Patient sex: M
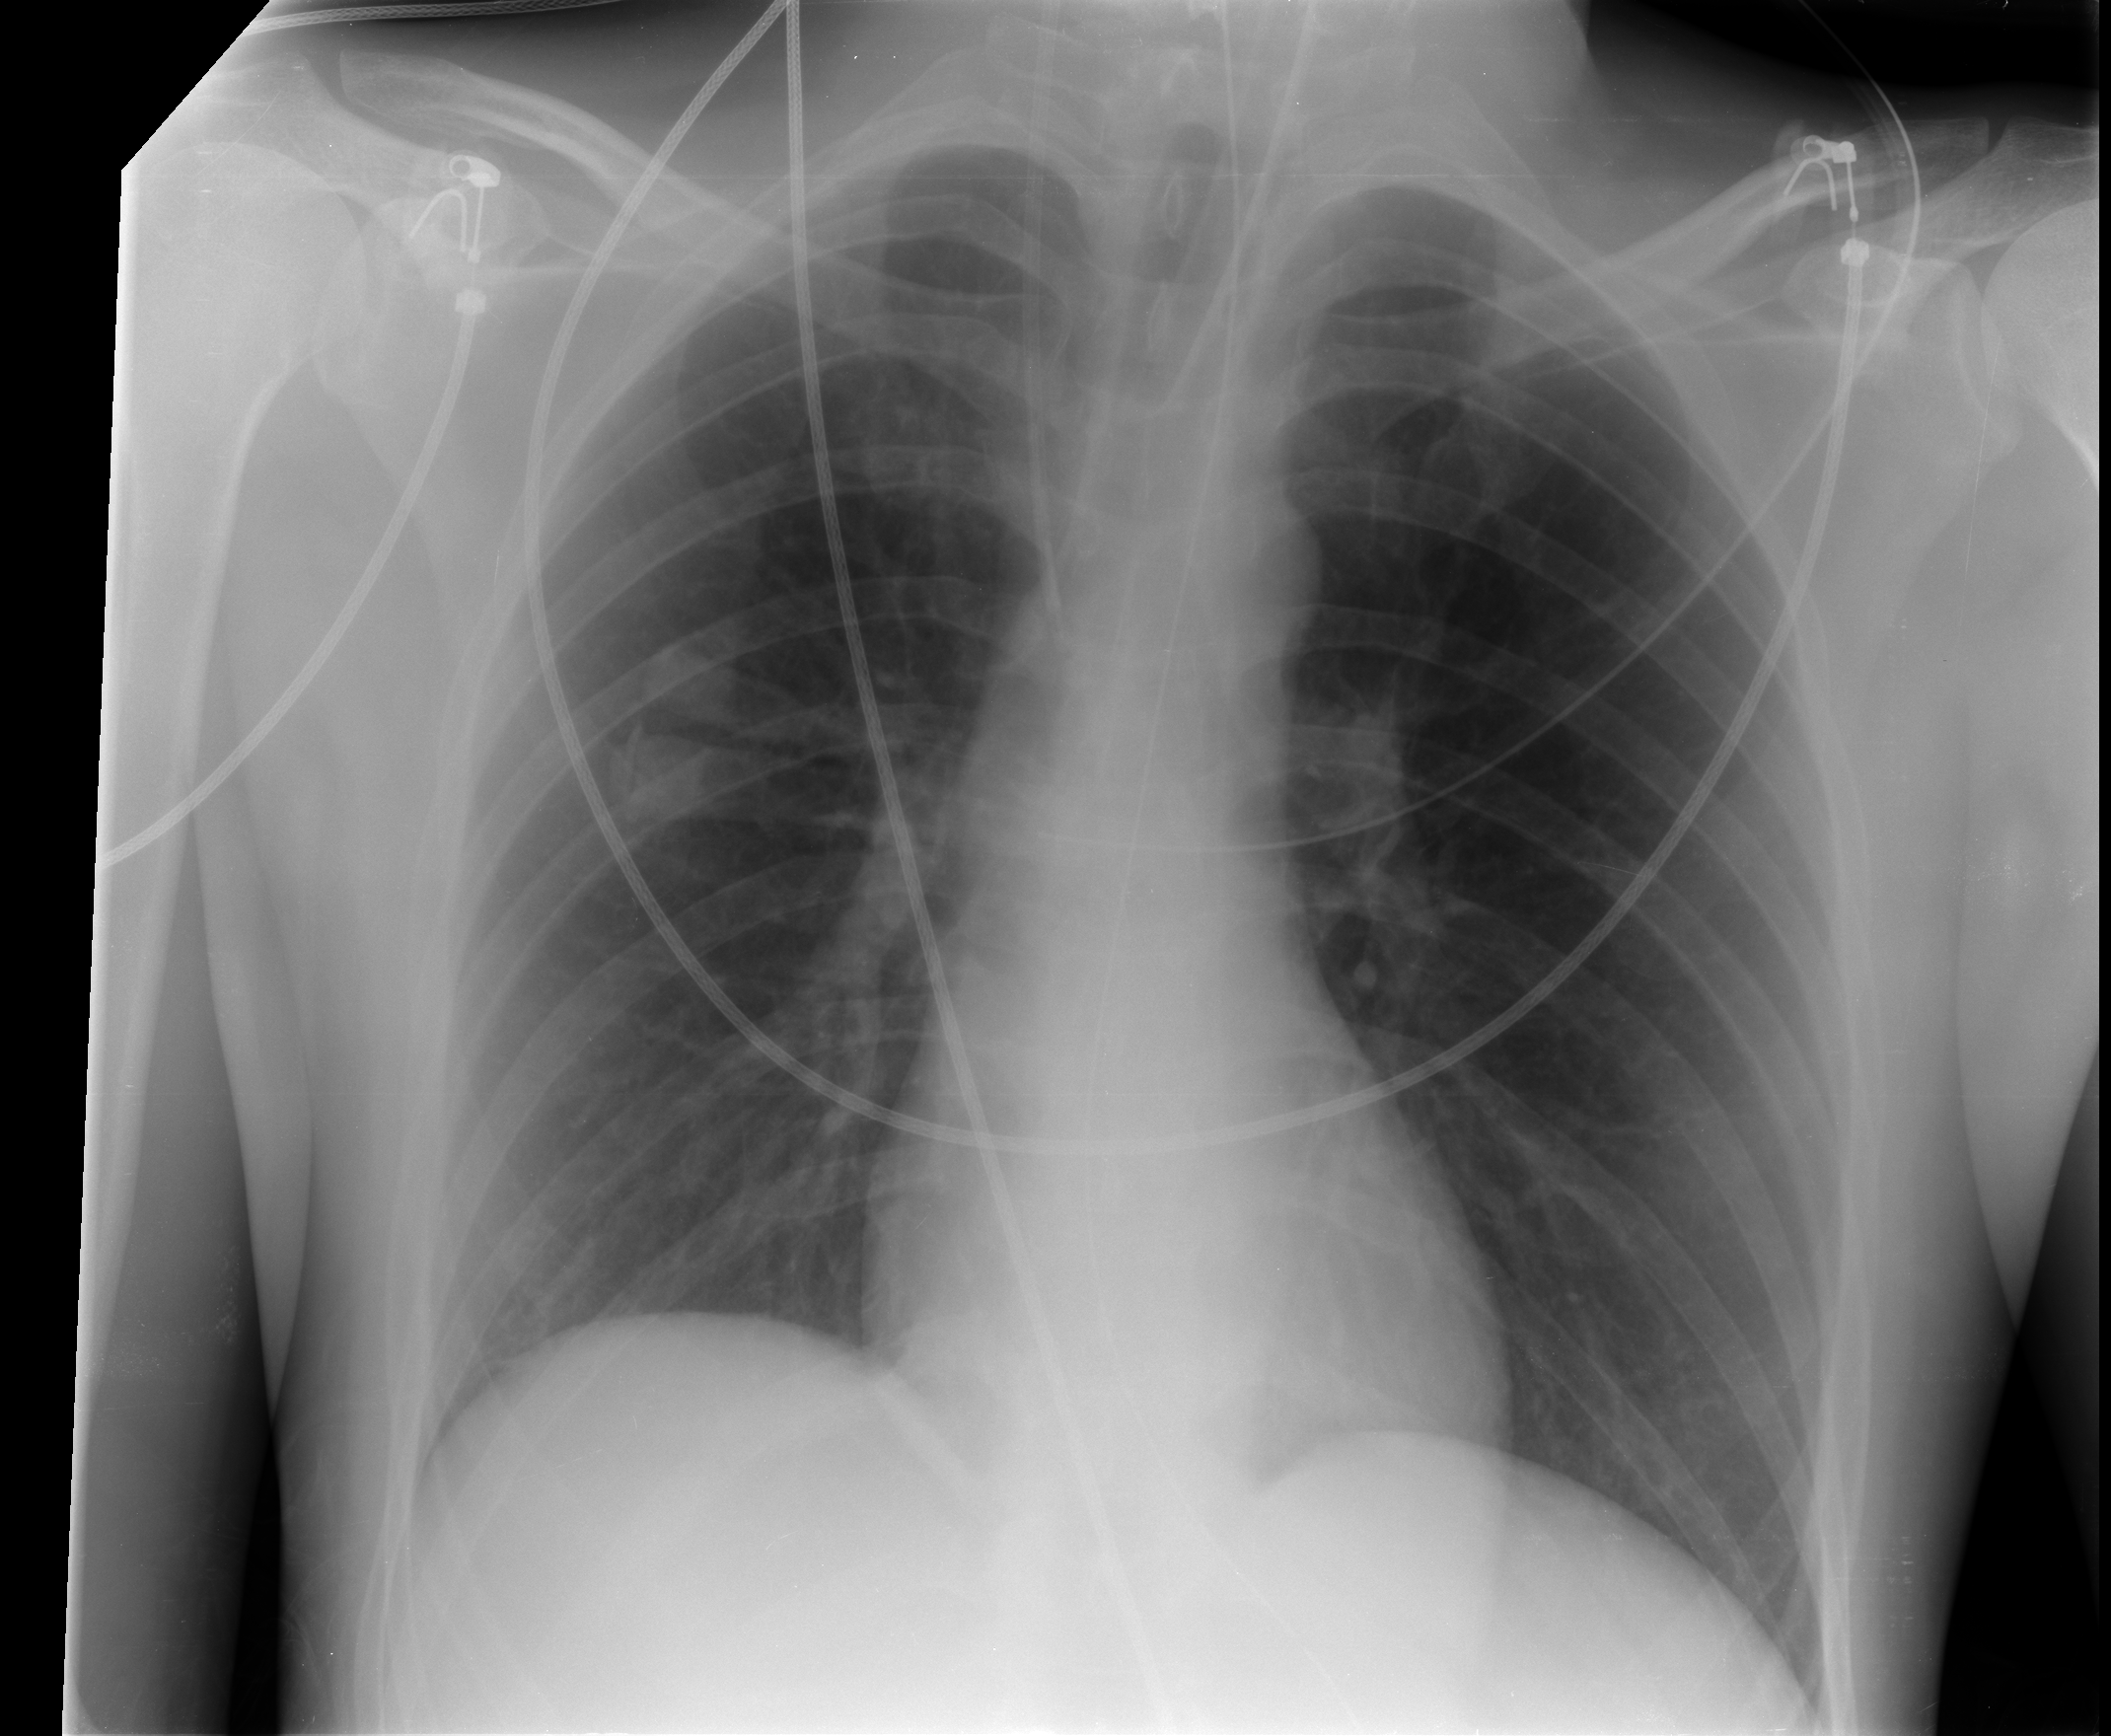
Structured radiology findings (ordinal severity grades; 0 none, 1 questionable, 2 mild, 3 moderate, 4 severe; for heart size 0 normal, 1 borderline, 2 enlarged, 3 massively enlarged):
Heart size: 0
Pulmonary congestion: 0
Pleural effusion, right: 0
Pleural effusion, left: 0
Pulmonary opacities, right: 1
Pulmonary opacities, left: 0
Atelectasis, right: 0
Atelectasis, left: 0